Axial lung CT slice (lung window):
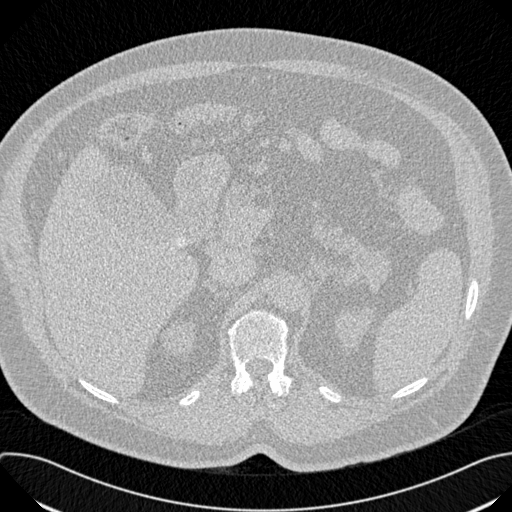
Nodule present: no